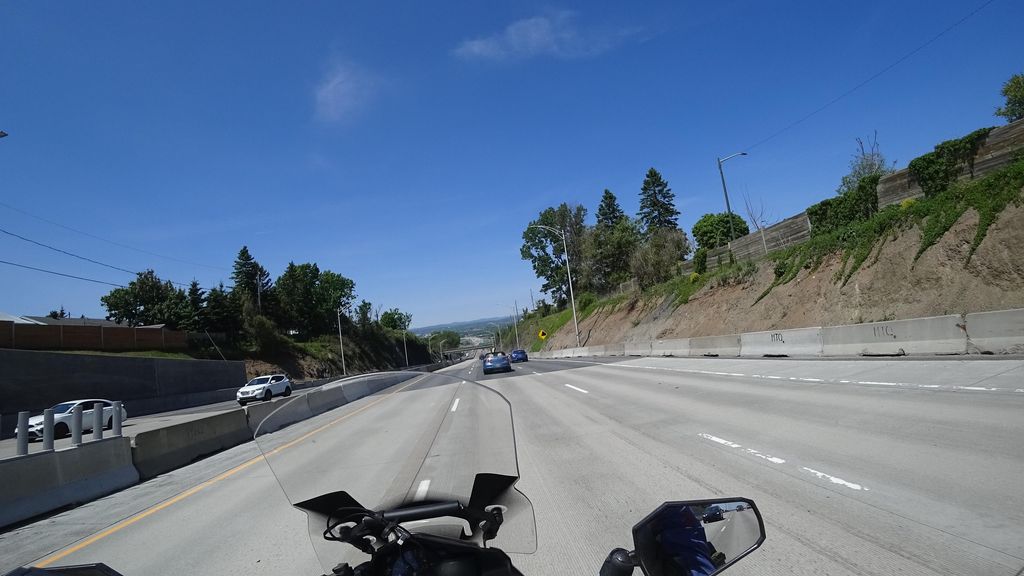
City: quebec_city